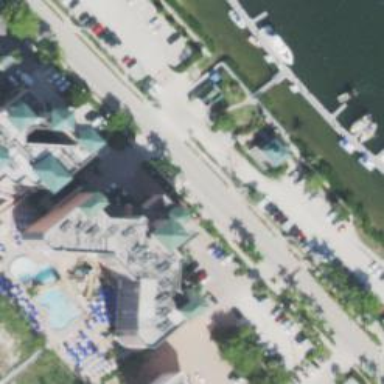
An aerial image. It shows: Hotel building.